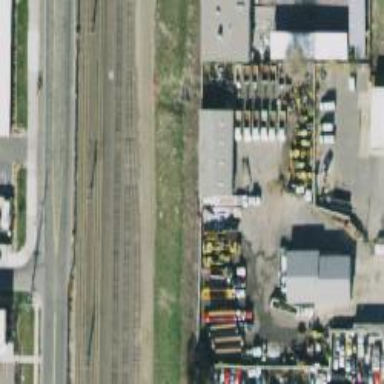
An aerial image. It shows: Light rail yard.